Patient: sex M, age 53
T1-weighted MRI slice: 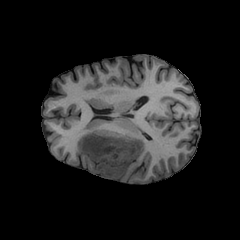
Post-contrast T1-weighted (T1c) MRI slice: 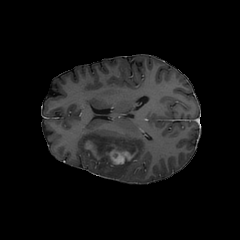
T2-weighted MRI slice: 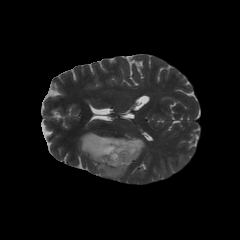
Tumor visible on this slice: yes
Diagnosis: Astrocytoma, IDH-mutant
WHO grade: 4